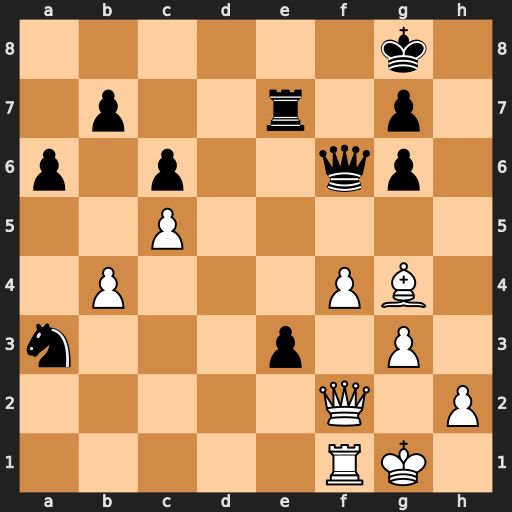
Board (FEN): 6k1/1p2r1p1/p1p2qp1/2P5/1P3PB1/n3p1P1/5Q1P/5RK1
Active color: w
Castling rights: -
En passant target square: -
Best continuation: Qa2+ Kh7 Qxa3 e2 Re1 Qd4+ Kg2